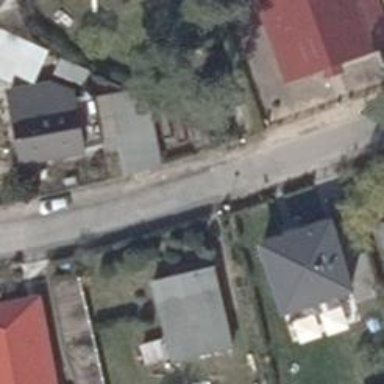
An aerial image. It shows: Driveway.